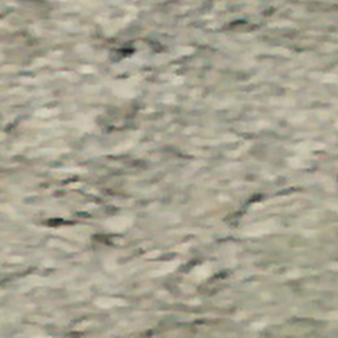
Label: other